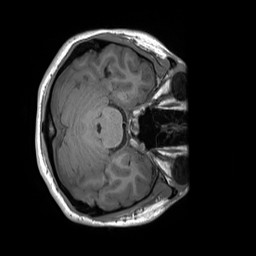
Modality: T1w
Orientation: axial
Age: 22
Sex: female
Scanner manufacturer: siemens
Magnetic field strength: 3 T
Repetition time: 1.8 s
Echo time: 0.00232 s